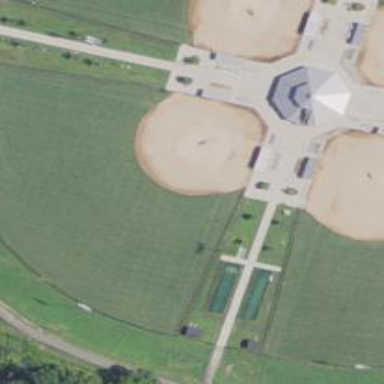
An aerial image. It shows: Baseball pitch for leisure land.